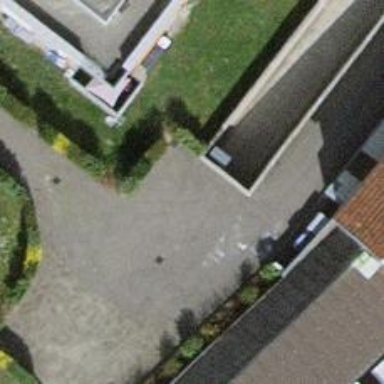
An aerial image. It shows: Driveway tunnel.